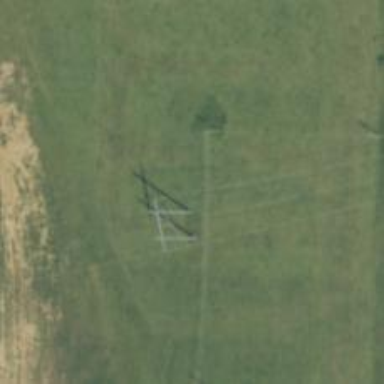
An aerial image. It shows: H-frame designed tower for power lines.